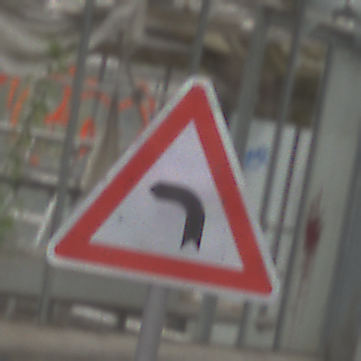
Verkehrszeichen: KurveLinks
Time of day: Midday
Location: Roofed (Special)
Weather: Overcast
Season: NotSpecified
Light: Natural